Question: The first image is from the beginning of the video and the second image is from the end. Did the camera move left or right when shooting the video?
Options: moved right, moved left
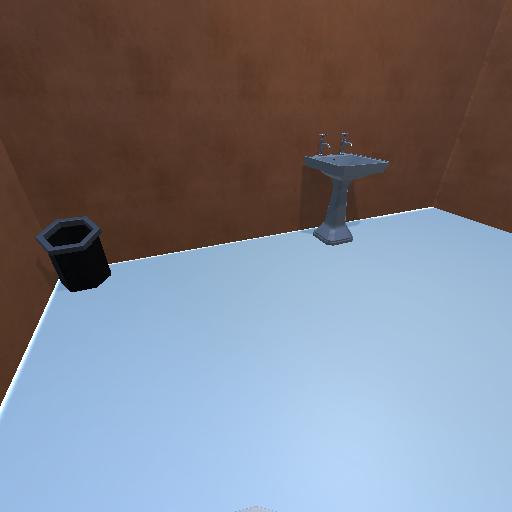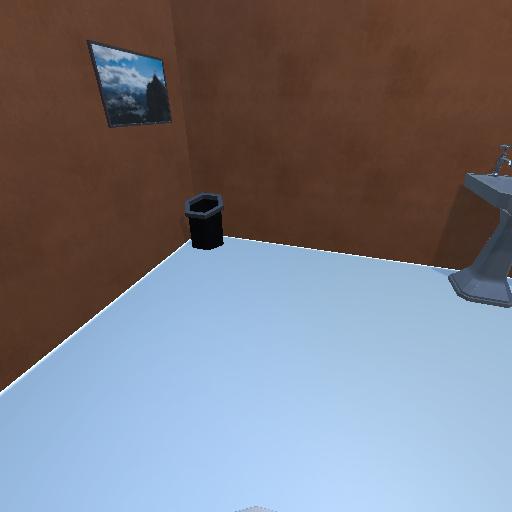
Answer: moved right